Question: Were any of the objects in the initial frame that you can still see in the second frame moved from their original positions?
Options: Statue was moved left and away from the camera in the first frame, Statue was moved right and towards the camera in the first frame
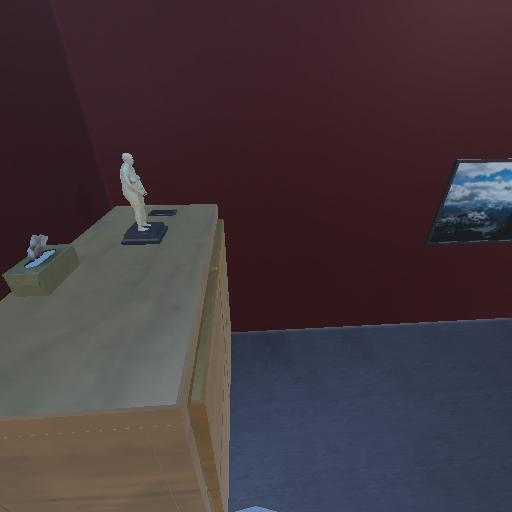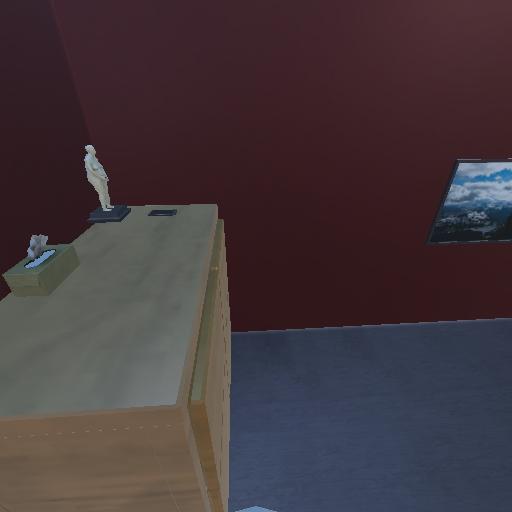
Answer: Statue was moved left and away from the camera in the first frame